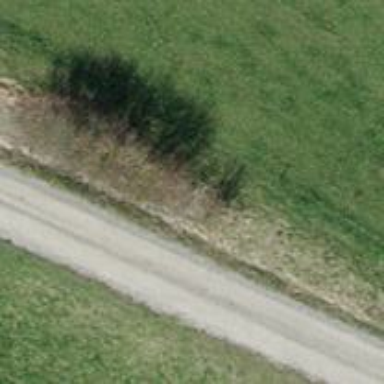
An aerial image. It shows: Hedge barrier.